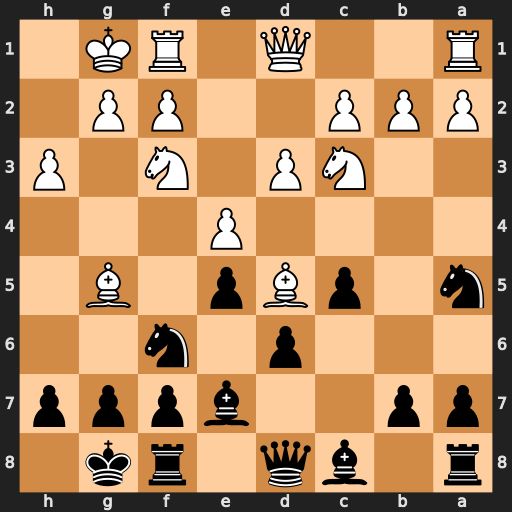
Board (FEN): r1bq1rk1/pp2bppp/3p1n2/n1pBp1B1/4P3/2NP1N1P/PPP2PP1/R2Q1RK1
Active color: b
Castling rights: -
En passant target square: -
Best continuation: Nxd5 exd5 Bxg5 Nxg5 Qxg5